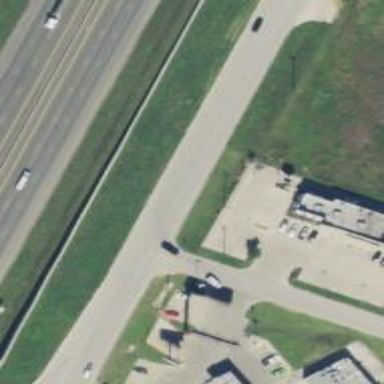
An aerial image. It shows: Secondary road with frontage road alongside.